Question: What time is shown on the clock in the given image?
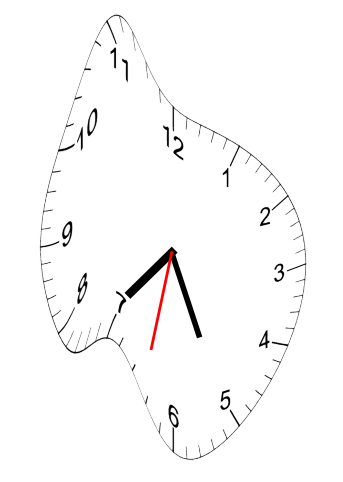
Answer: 07:25:32